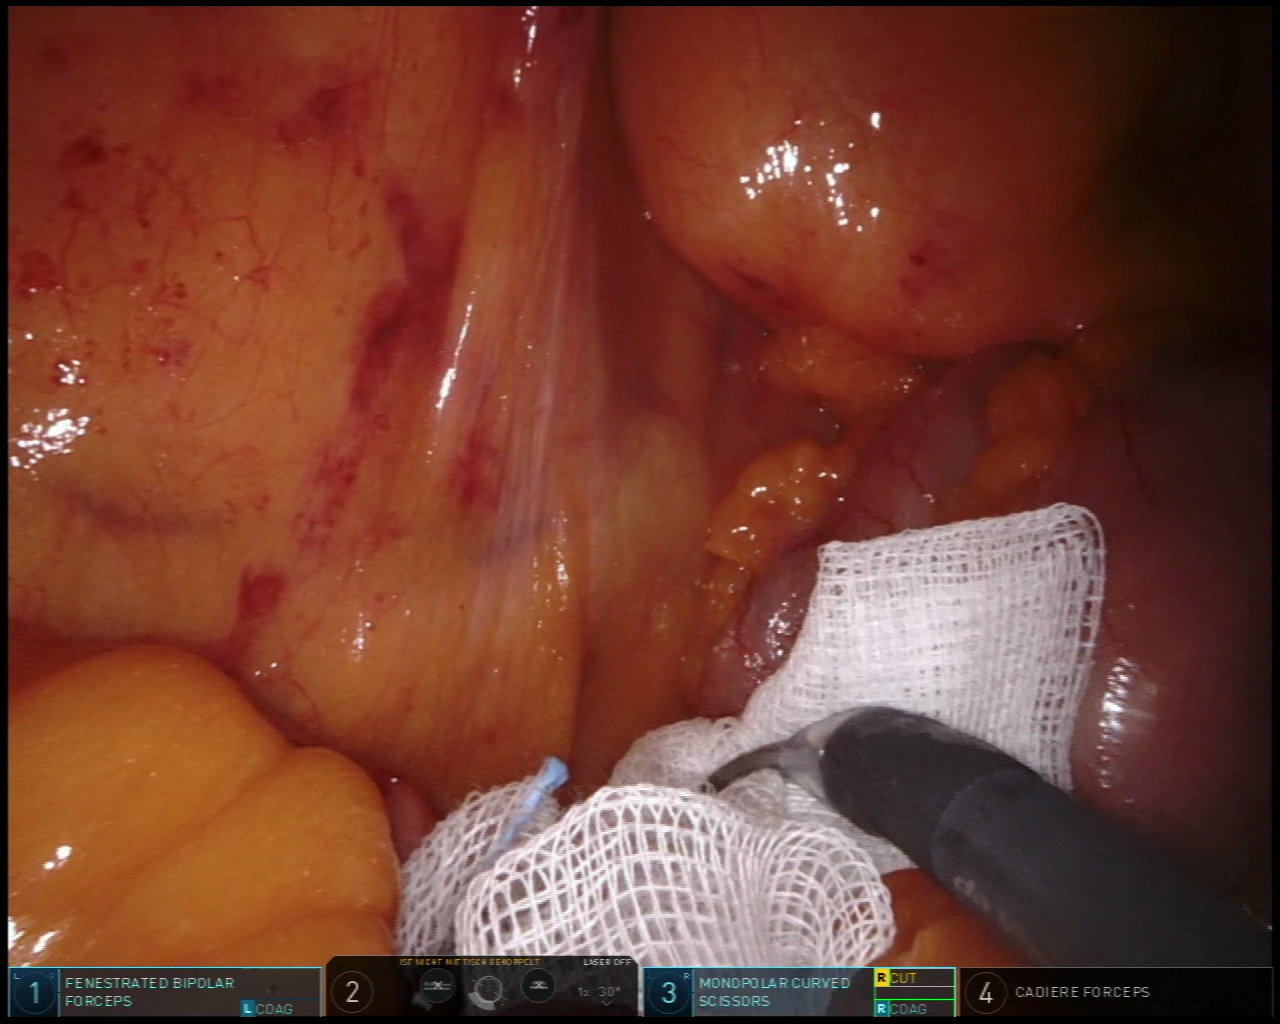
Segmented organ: small_intestine
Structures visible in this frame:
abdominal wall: no
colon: no
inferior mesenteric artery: no
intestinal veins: no
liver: no
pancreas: no
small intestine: yes
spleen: no
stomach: no
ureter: no
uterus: no
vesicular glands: no